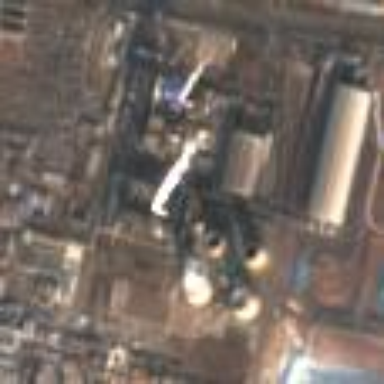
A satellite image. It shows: Industrial area with coal power plant.